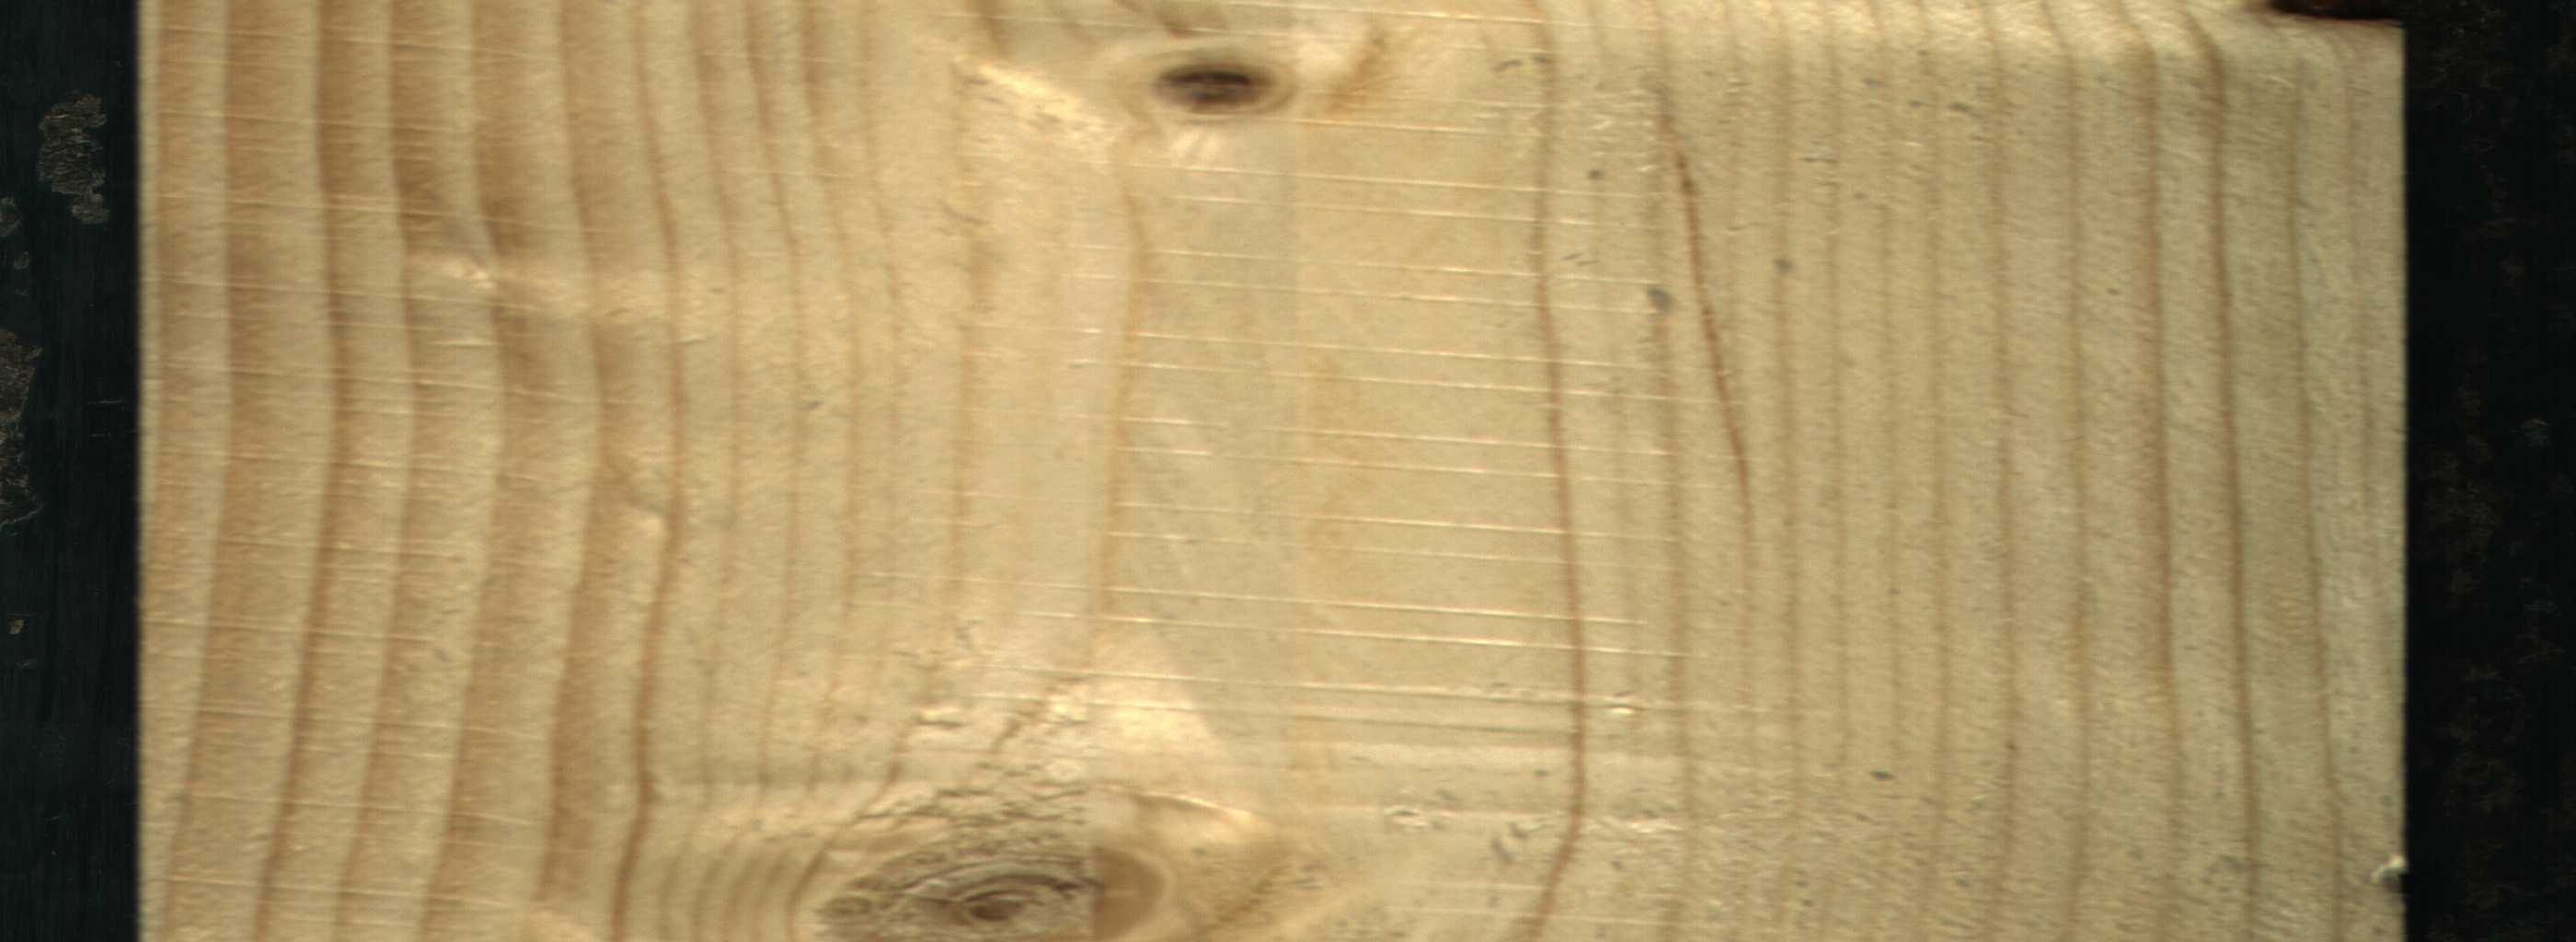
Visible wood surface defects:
resin
Knot_missing
Live_Knot
Live_Knot